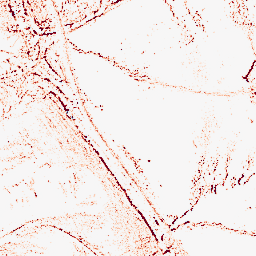
Category: morphological
Decomposition family: morphological_square
Decomposition parameters: operation: opening
size: 3
Upsampling method: quadratic
Upsampling parameters: scale: 4
Upsampling scale: 4